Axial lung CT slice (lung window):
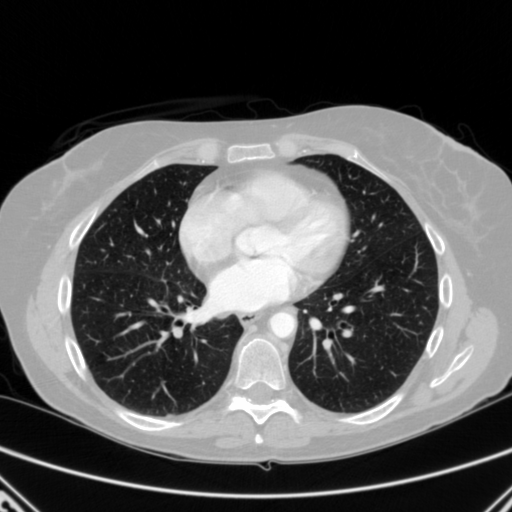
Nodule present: no